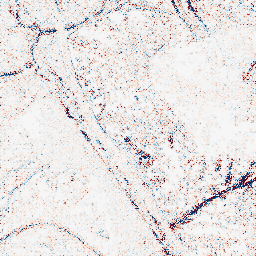
Category: edge_preserving
Decomposition family: median
Decomposition parameters: size: 5
Upsampling method: regularized
Upsampling parameters: scale: 2
lambda_reg: 0.1
Upsampling scale: 2